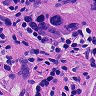
Metastatic tissue present: yes